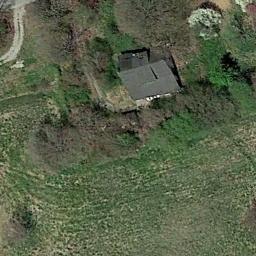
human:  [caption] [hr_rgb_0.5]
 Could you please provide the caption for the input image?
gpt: The sparse residential  is surrounded by trees .

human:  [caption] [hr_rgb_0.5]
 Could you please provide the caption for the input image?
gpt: The sparse residential is on the grass next to some trees .

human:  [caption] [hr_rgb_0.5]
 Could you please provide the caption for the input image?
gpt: A house in a sparse residential area surrounded by farmland .

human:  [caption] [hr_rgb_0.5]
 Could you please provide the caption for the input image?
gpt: There is a house with a black roof on the lawn .

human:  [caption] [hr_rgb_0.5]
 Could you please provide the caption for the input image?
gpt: A sparse residential area with a black building on the green meadow .